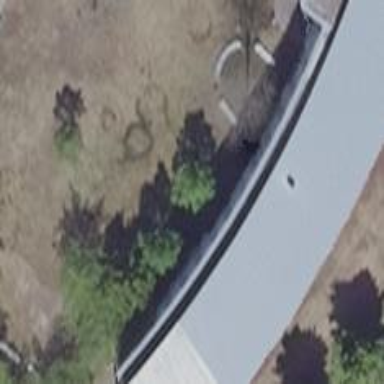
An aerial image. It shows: School building.